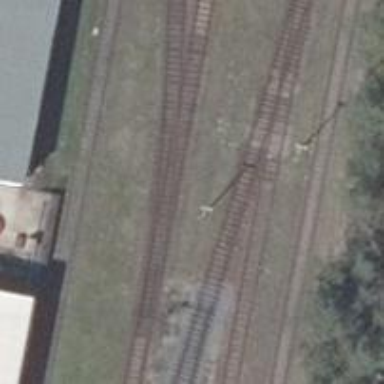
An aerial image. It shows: Railway switch.